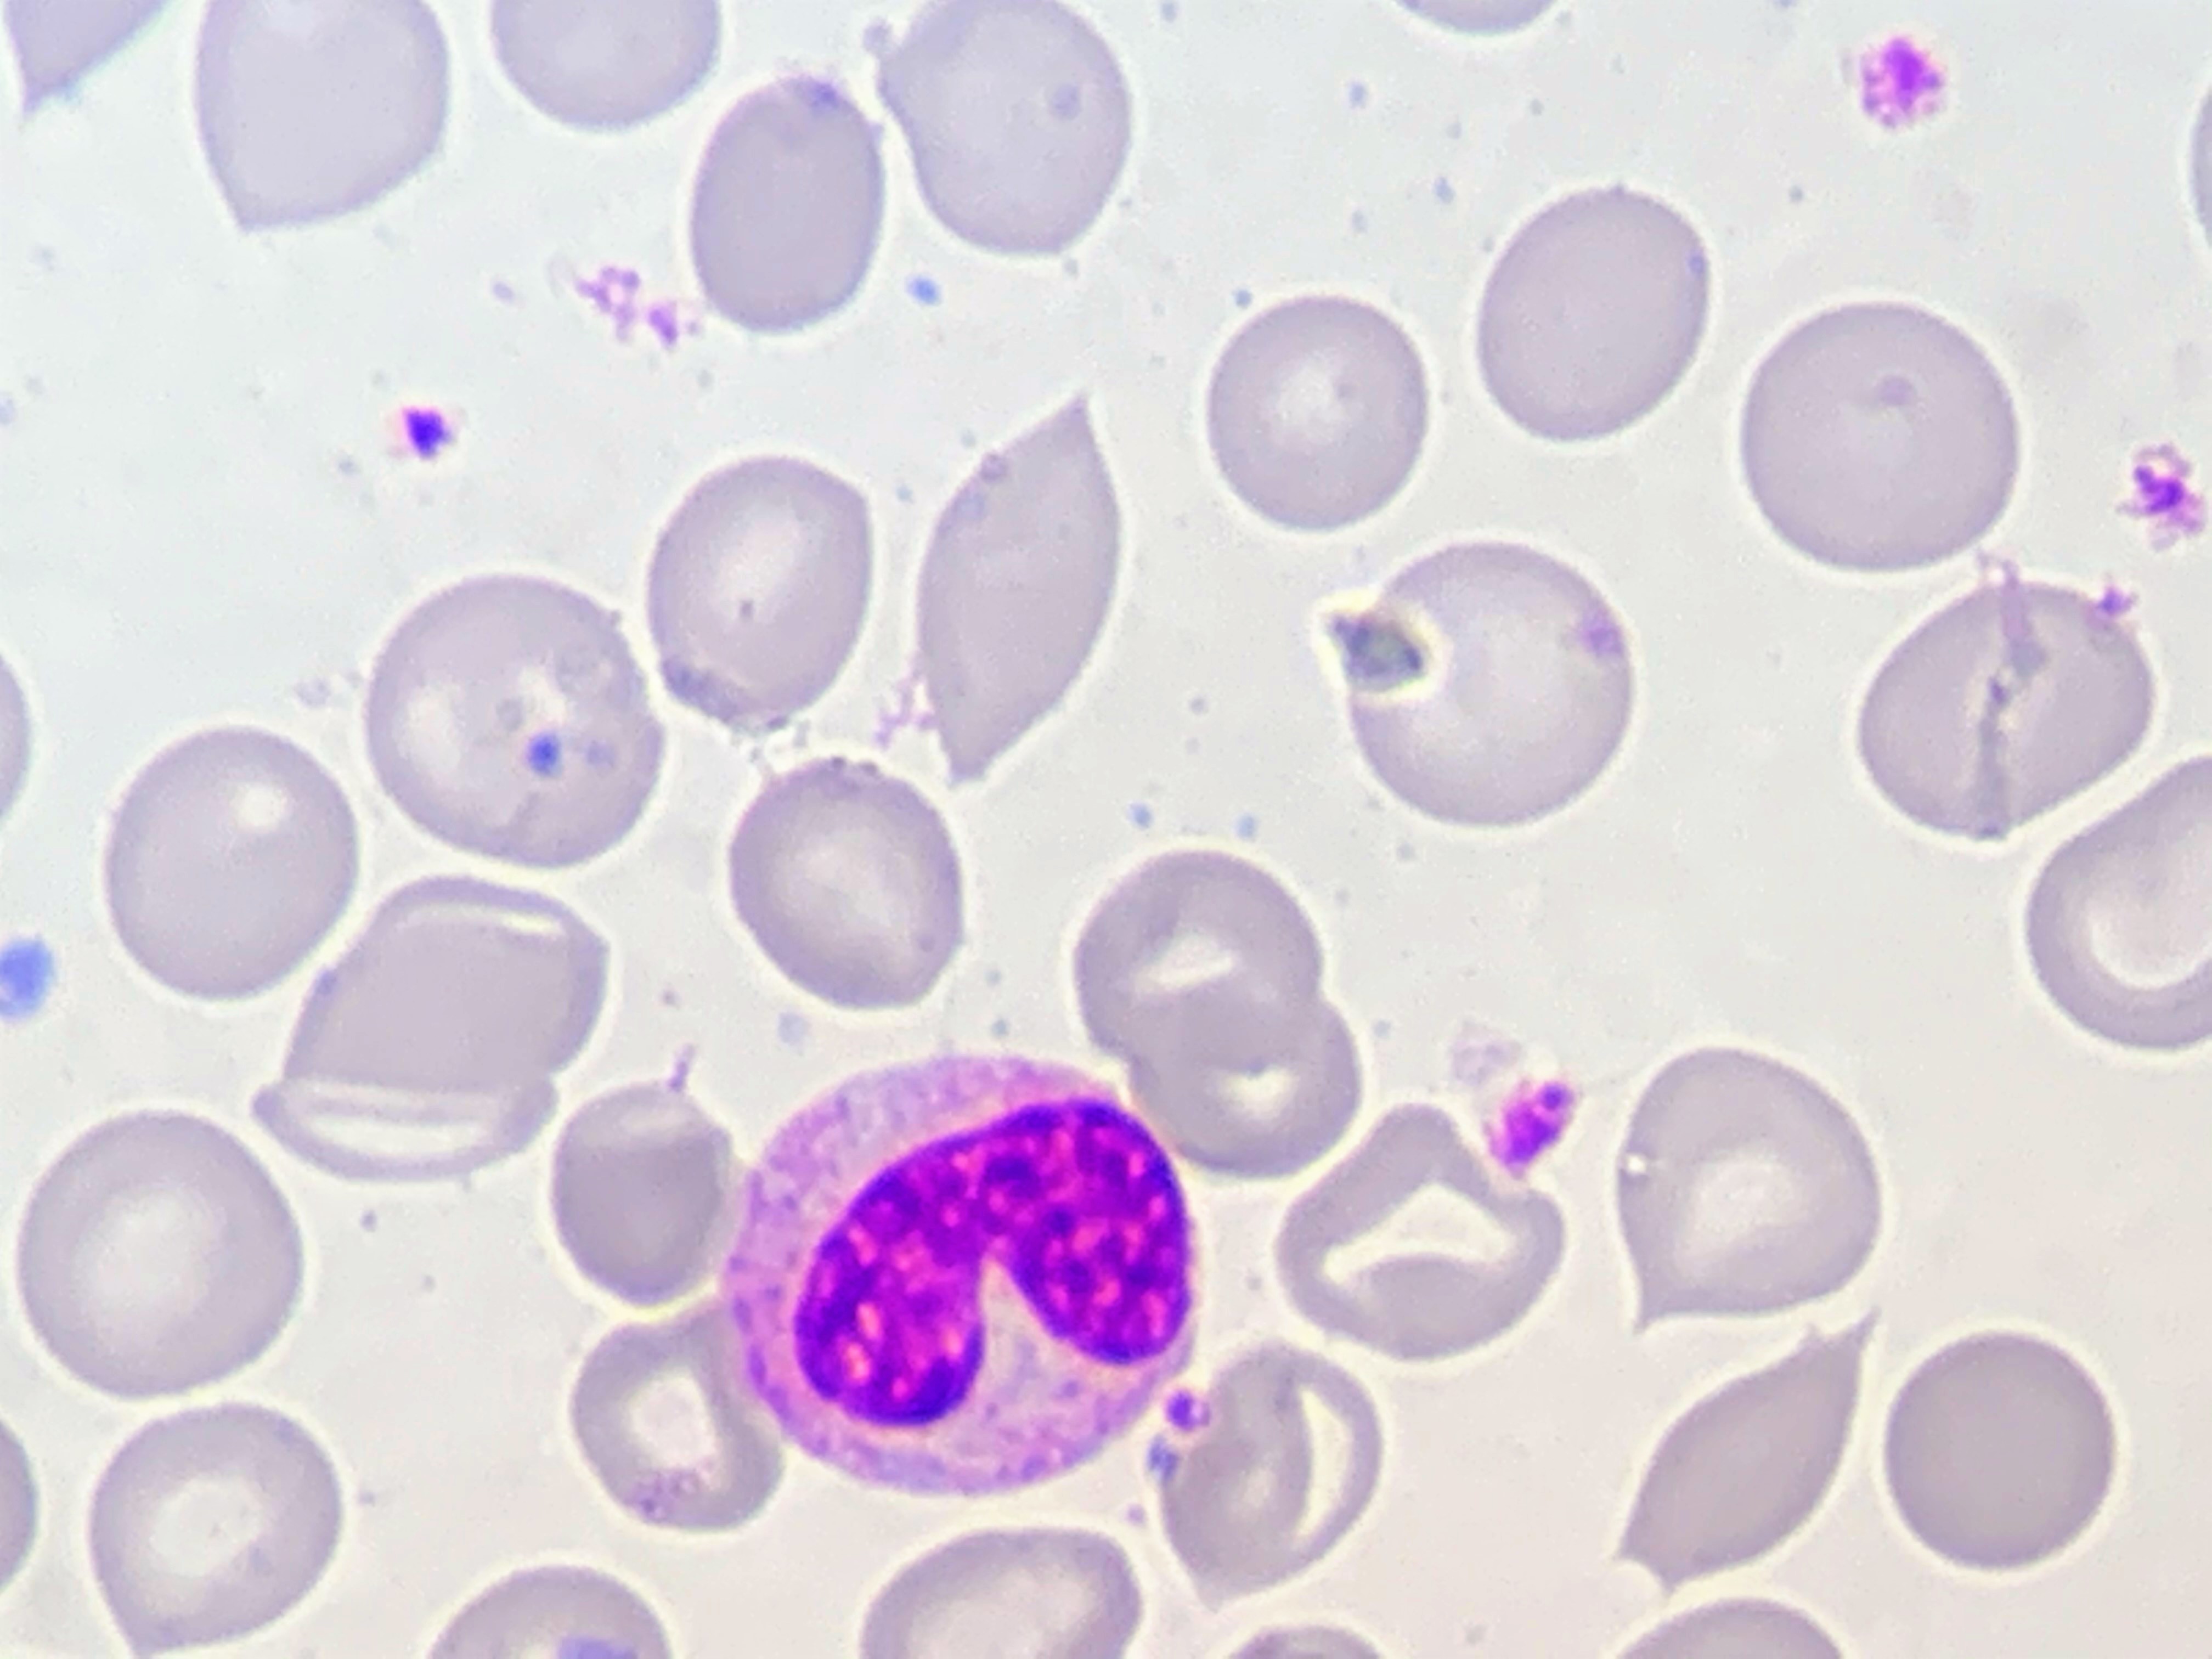
Cell type: BAND CELLS